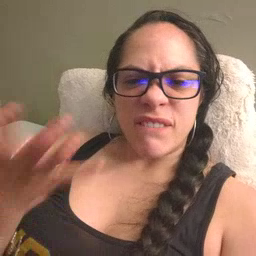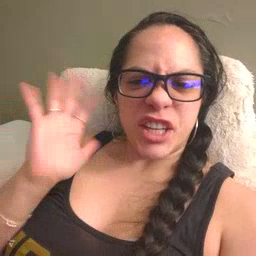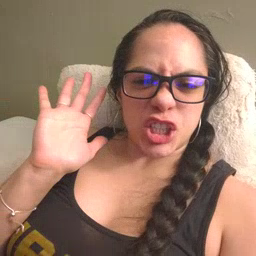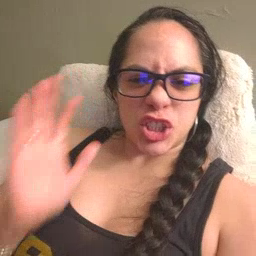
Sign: finish